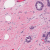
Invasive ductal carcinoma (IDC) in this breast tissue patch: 1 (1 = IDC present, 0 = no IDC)